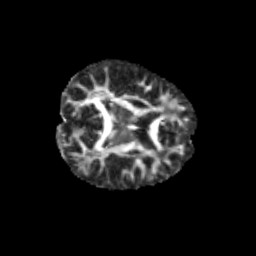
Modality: FA
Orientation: axial
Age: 11
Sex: female
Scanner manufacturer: siemens
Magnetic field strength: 3 T
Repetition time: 3.8 s
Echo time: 0.07 s